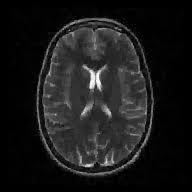
Label: notumor